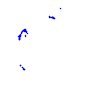
Particle: proton